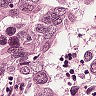
Metastatic tissue present: yes